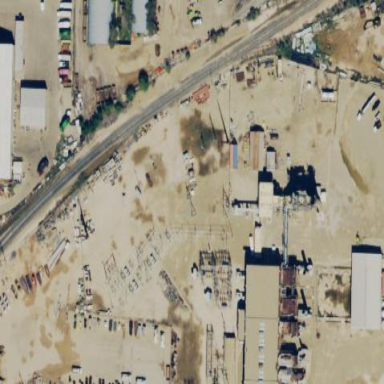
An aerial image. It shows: Industrial area with fence. This location houses power plant.